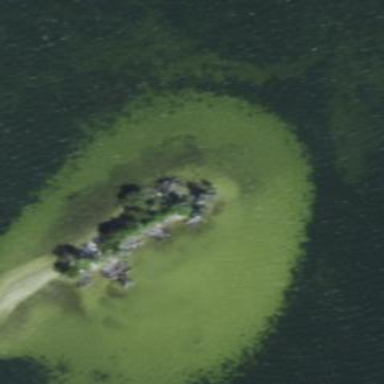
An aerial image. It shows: Islet.